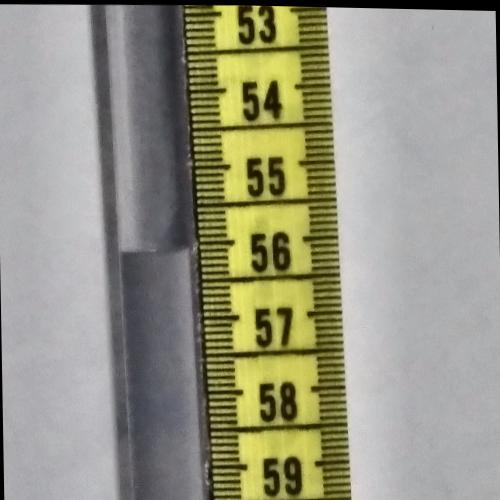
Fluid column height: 56.1 cm